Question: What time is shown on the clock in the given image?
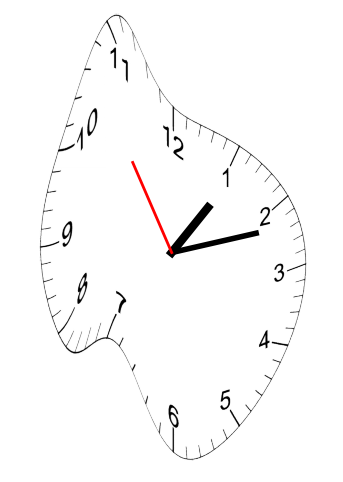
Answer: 01:11:54